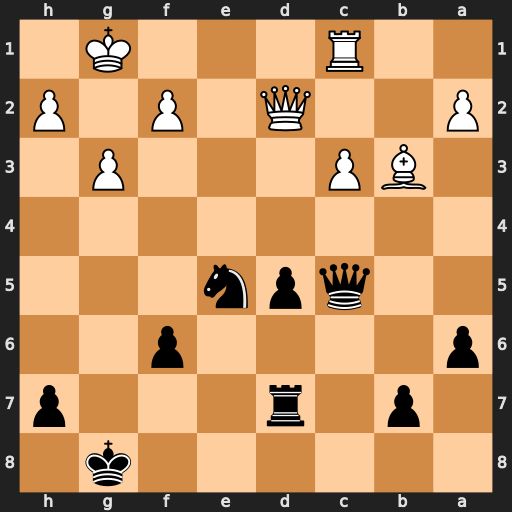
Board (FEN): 6k1/1p1r3p/p4p2/2qpn3/8/1BP3P1/P2Q1P1P/2R3K1
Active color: b
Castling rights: -
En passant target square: -
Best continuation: Nf3+ Kg2 Nxd2